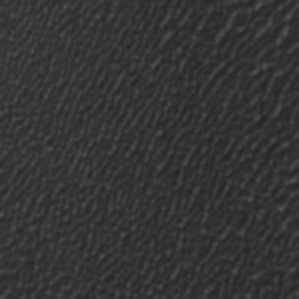
Label: frost